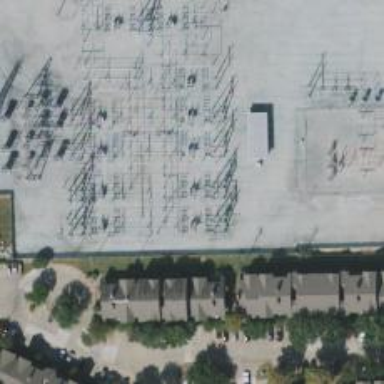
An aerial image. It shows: Switch used for power control.